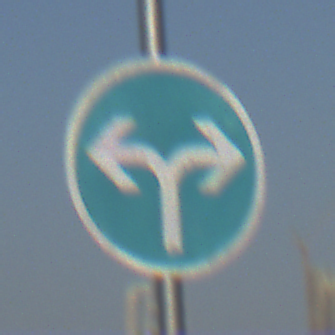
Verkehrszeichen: VorgeschriebeneFahrtrichtungRechtsOderLinks
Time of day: SunriseSunset
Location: Outdoor (Urban)
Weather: Clear
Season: NotSpecified
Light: Natural